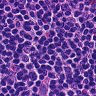
Metastatic tissue present: no